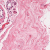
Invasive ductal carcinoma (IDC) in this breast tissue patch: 0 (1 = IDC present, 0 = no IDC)